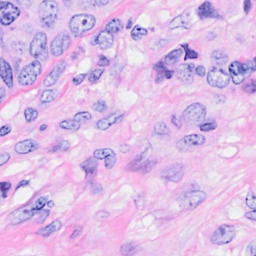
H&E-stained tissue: Breast